Question: For a class exercise on <URL>, I have to write code that works with a file. I haven't used Java in this way before. My Eclipse project tree looks like this:

To run the code, I was told to do this on the command line:
> java -jar VierOpEenRij.jar Mens spel.speler.Random 5 5
How do I debug this code? I have tried tinkering with Eclipse's debug configurations and I also tried executing 'jdb -jar VierOpEenRij.jar Mens spel.speler.Random 5 5' but I can't figure out a way to start the debugger.
How do I debug my code when a file contains the main method?
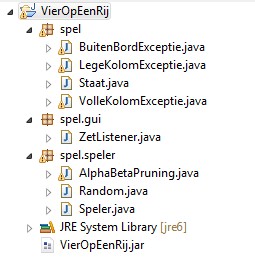
Answer: I might be completely off as I haven't really been in this situation, but wouldn't right-click on the jar -> debug as ... -> Java application do the trick?
EDIT:
Managed to make it work this way:
- - -
For some reason I would expect to be able to right-click the jar and do directly dbug as java app though... the main is indicated in the manifest, but it doesn't seem to find it. Don't know why. But in the meantime, that works.
EDIT2: Actually, now I can directly right-click the jar (or even the project) and select the right main when a dialog pops up, and it's all good. Maybe I missed something earlier. Any way, you're good to go.)